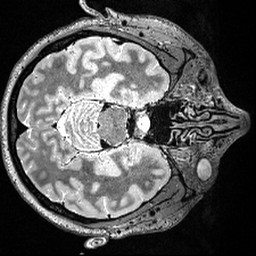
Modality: T2w
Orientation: axial
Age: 33
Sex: female